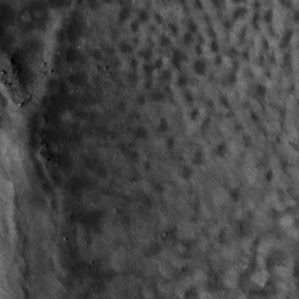
Label: non_frost